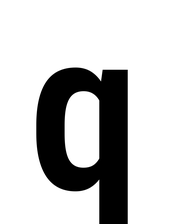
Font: Roboto_Condensed_SemiBold